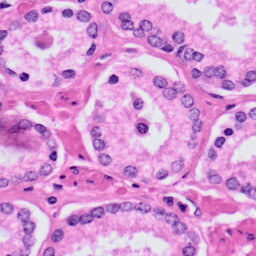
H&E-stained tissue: Prostate